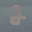
Label: 2